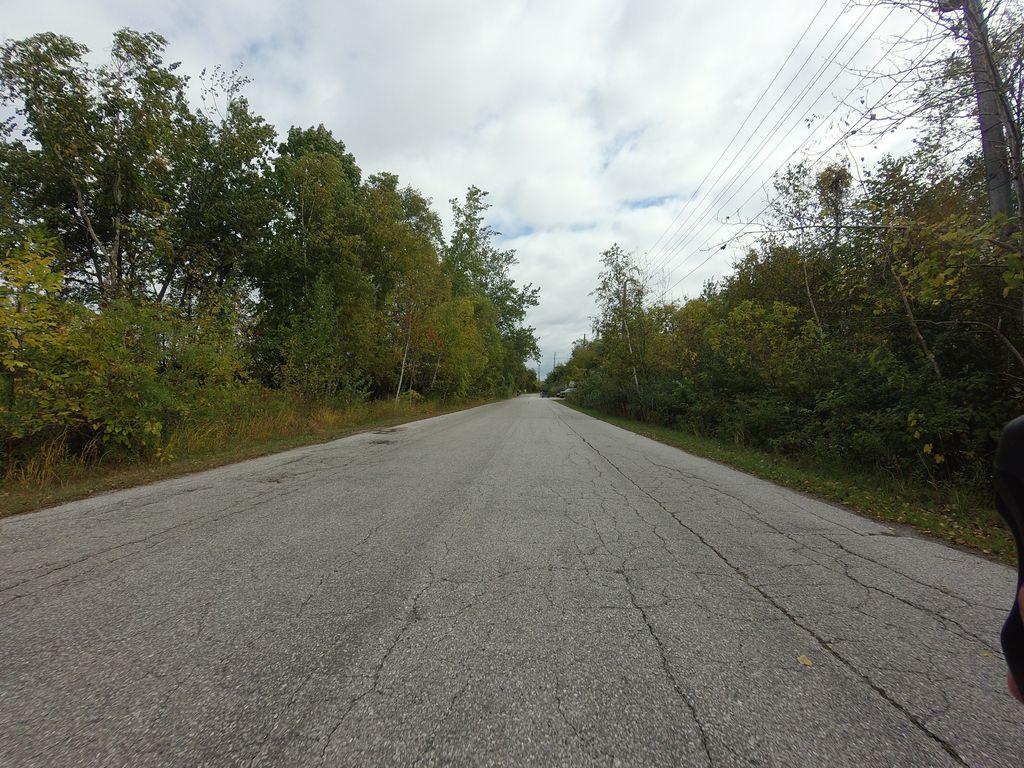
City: toronto